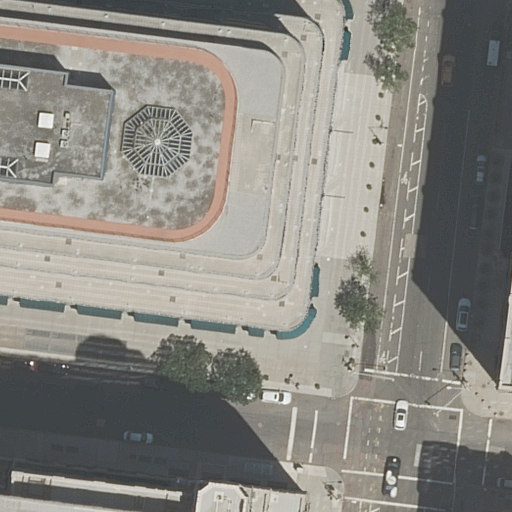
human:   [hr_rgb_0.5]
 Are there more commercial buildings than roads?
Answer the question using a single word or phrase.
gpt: no

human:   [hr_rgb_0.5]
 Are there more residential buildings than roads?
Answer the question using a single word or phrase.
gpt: yes

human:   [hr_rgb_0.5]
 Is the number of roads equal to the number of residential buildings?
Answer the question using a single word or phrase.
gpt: no

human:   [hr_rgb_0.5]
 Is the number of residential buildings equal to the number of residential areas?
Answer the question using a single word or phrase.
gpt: no

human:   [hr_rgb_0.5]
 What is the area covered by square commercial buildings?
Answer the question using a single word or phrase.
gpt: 0m2

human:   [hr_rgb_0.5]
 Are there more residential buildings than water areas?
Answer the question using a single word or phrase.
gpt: yes

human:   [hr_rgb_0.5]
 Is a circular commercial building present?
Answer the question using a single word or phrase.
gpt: no

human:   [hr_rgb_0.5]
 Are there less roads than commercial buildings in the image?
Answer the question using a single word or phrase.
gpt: no

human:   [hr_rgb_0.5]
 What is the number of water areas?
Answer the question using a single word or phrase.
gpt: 0

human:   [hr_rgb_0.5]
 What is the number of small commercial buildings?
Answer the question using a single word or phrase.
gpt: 0

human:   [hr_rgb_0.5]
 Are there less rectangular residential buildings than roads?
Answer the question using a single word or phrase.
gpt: yes

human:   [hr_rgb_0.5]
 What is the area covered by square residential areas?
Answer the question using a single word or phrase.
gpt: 0m2

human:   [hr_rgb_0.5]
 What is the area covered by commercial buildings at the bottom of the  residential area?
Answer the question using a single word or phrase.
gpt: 0m2

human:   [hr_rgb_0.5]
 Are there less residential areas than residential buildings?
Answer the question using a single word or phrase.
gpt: yes

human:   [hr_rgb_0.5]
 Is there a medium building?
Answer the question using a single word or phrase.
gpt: no

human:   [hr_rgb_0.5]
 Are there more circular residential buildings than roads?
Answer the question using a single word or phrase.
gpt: no

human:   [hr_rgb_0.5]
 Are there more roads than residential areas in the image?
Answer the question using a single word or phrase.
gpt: yes

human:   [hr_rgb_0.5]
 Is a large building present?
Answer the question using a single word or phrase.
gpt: yes

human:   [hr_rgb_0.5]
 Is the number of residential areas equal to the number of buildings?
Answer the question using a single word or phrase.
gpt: no

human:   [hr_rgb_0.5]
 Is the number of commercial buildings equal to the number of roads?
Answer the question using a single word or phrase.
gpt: no

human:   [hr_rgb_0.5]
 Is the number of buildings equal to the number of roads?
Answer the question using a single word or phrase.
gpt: no

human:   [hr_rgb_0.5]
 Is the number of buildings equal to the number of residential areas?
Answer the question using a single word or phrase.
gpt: no

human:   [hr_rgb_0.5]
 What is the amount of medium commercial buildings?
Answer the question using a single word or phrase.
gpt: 0

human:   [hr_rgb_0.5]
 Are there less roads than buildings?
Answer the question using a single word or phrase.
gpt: yes

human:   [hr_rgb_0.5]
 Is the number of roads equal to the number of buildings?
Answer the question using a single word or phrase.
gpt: no

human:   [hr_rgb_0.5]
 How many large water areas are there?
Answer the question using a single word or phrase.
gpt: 0

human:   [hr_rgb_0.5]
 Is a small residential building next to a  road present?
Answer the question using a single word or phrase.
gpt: yes

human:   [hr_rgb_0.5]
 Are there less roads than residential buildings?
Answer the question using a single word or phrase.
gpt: yes

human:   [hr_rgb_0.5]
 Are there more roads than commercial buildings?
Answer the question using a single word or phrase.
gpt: yes

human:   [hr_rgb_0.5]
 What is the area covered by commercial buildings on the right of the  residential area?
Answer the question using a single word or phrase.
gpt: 0m2

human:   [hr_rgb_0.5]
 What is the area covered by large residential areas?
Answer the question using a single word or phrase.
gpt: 10612m2

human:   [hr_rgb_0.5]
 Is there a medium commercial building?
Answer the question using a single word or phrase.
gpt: no

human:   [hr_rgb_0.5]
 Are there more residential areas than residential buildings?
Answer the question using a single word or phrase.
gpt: no

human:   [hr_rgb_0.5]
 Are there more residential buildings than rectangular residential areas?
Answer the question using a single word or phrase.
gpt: yes

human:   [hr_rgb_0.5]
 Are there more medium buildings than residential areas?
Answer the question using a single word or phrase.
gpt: no

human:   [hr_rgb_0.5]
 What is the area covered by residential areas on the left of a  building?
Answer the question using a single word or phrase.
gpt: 10612m2